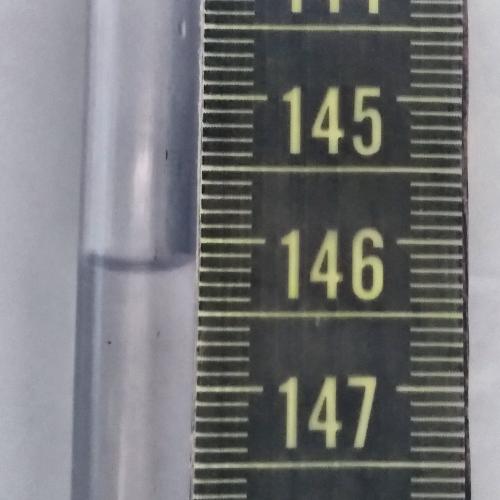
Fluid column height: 146.2 cm